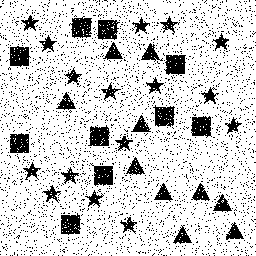
Squares: 10
Triangles: 10
Stars: 16
Total shapes: 36